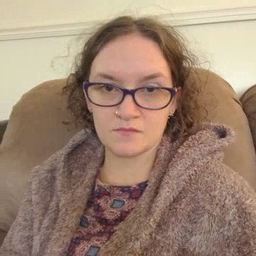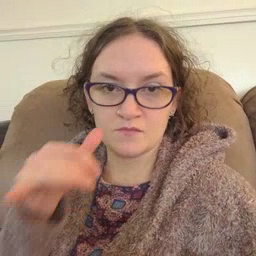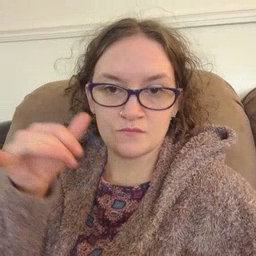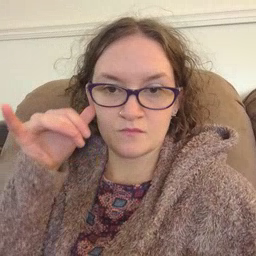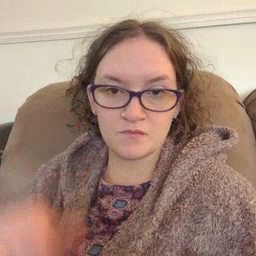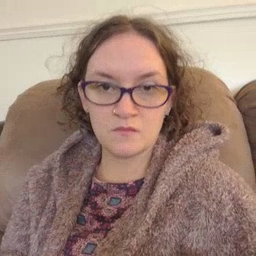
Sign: yesterday